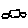
Label: car